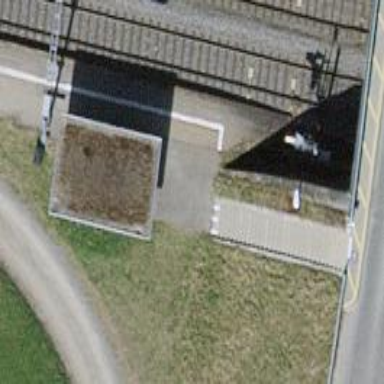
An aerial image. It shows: Platform for public transport and railway services.